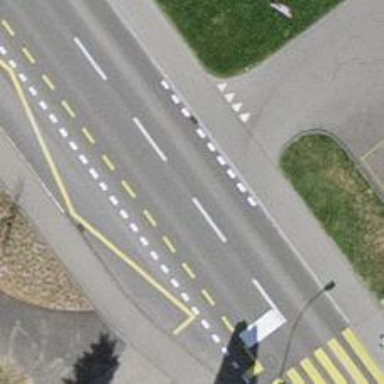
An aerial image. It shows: Primary highway with separate sidewalks on both sides.